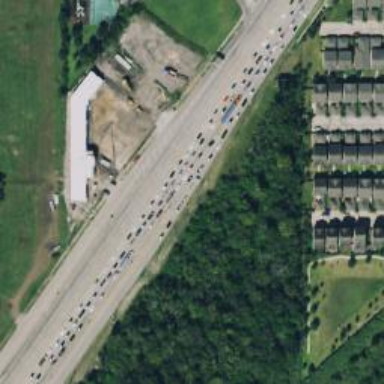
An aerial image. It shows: Trunk link highway.